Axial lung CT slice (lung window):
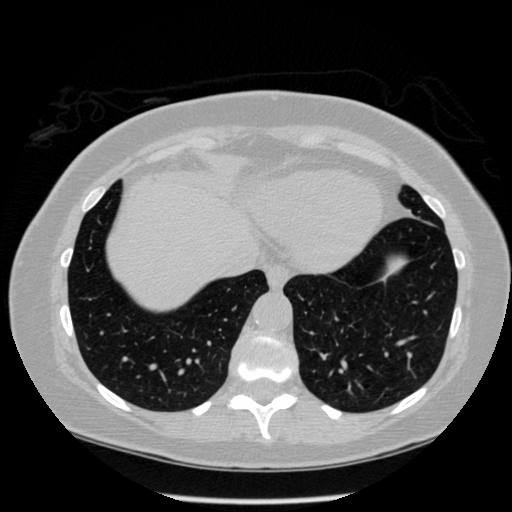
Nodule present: no